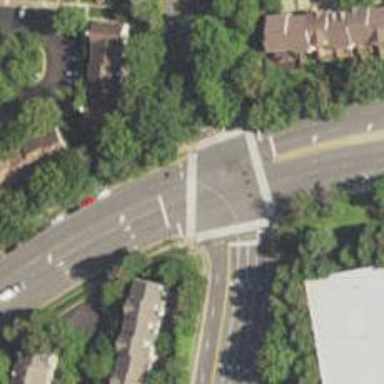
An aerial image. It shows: Crossing on the road.